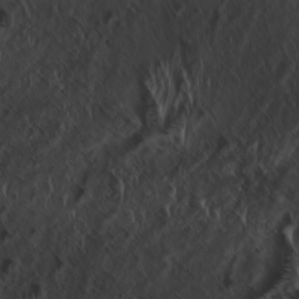
Label: non_frost